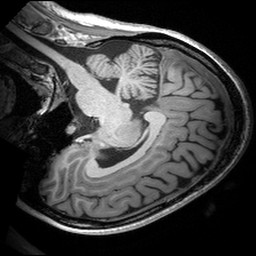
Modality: T1w
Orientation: sagittal
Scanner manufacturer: siemens
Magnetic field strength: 3 T
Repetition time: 2.53 s
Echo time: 0.00299 s